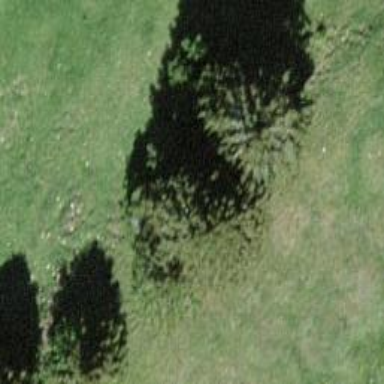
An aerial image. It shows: Needle-leaved tree in natural setting.